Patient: sex M, age 19
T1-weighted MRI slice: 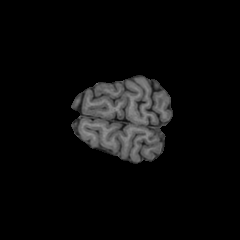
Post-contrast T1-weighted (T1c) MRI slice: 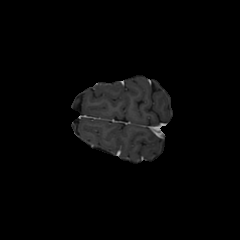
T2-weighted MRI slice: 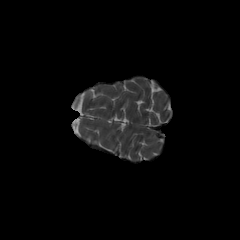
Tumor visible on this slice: no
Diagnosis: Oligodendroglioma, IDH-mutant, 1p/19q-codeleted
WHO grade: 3